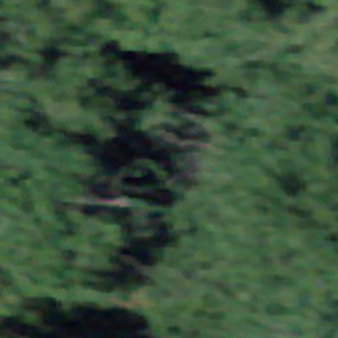
Label: other